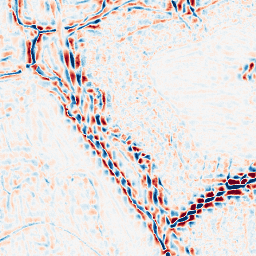
Category: wavelet
Decomposition family: wavelet_dwt
Decomposition parameters: wavelet: coif2
level: 3
Upsampling method: sinc_hamming
Upsampling parameters: scale: 4
kernel_size: 8
Upsampling scale: 4